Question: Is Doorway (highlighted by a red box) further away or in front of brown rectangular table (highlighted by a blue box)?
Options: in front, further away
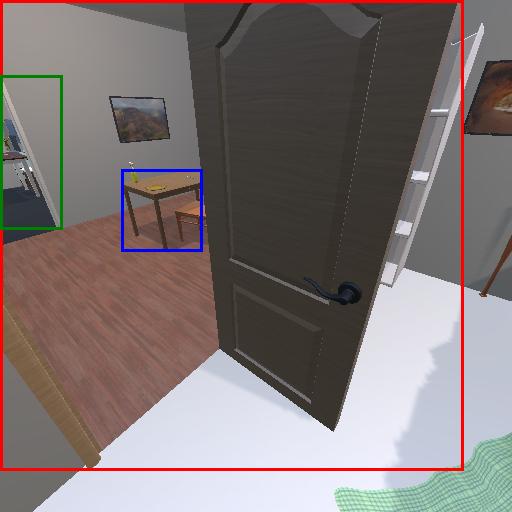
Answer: in front